Question: I need to have two pieces of text over the slider in mobile application I am working on.
Here is a mockup what I need:

I need the 'Not at all' flush with beginning of the slider track and the 'Very much' flush with the end of it. A user can rotate the phone so that the application goes to landscape mode and I need the labels to stay flush with the slider track regardless of the device's orientation.
What are the CSS rules to achieve this?
Here is the code for my slider widgets:
'''
'<h3>Think about how you feel right now:</h3> <h2>Right now, I feel:</h2> <div class="jqmslidercontsurvey1a"> <div data-role="fieldcontain" class="jquerymobileslidercont"> <label for="slider-happy" class="sliderlabel">Happy:</label> <input type="range" name="slider-happy" id="slider-happy" value="" min="1" max="10" step="1" class="jquerymobileslider" data-highlight="true" data-show-value="true" data-popup-enabled="true"> </div> <div data-role="fieldcontain" class="jquerymobileslidercont"> <label for="slider-relax" class="sliderlabel">Relaxed:</label> <input type="range" name="slider-relax" id="slider-relax" value="" min="1" max="10" step="1" class="jquerymobileslider" data-highlight="true" data-show-value="true" data-popup-enabled="true"> </div> <div data-role="fieldcontain" class="jquerymobileslidercont"> <label for="slider-cheer" class="sliderlabel">Cheerful:</label> <input type="range" name="slider-cheer" id="slider-cheer" value="" min="1" max="10" step="1" class="jquerymobileslider" data-highlight="true" data-show-value="true" data-popup-enabled="true"> </div> </div>';
'''
I am not sure what type of text element I should use, so I don't have any code that pertains to the text above the sliders... I was thinking a header with ids though
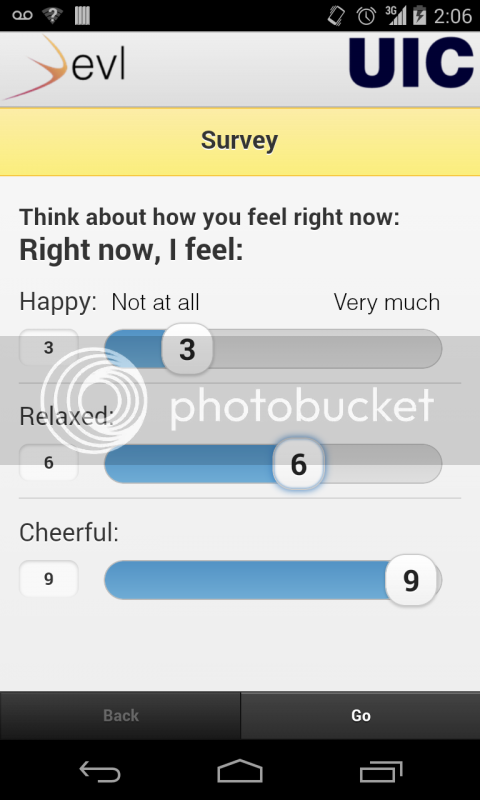
Answer: If you don't use a 'fieldcontain' role around each label/slider pair, you can just add a '<div>' with 2 '<span>' tags between the '<label>' and '<input>', then use some CSS to line them up.
'''
<div class="jquerymobileslidercont">
<label for="slider-happy" class="sliderlabel">Happy:</label>
<div><span class="leftSpan">Not at all</span><span class="rightSpan">Very much</span></div>
<input type="range" name="slider-happy" id="slider-happy" value="" min="1" max="10" step="1" class="jquerymobileslider" data-highlight="true" data-show-value="true" data-popup-enabled="true" />
</div>
.jquerymobileslidercont .leftSpan{
margin-left: 68px;
}
.jquerymobileslidercont .rightSpan{
position: absolute;
right: 0px;
margin-right: 30px;
}
'''
The second '<span>' is positioned to the right via absolute positioning. If you want different font, font-size, color, etc. for these labels, just add to these CSS rules.
> Here is a <URL>